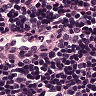
Metastatic tissue present: no